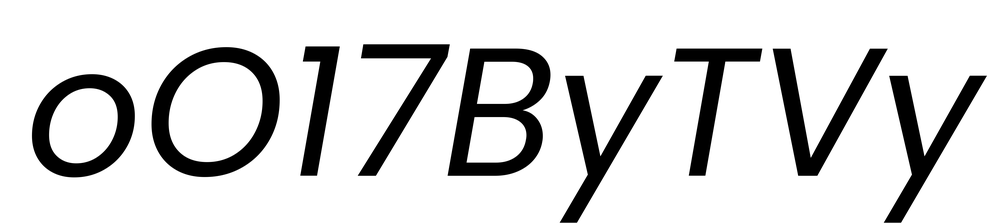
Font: Poppins-Italic